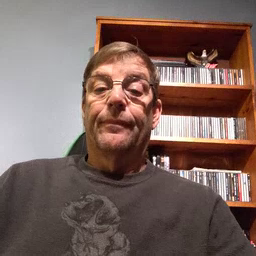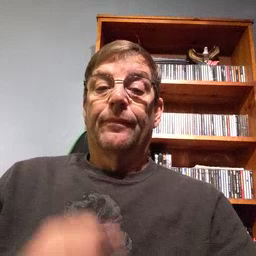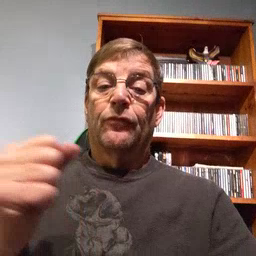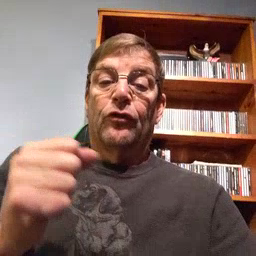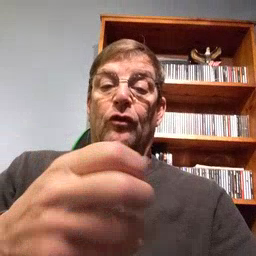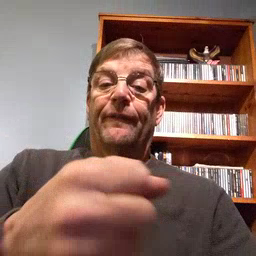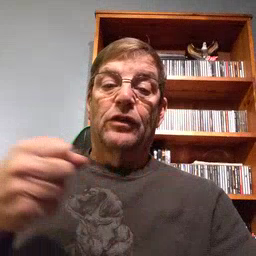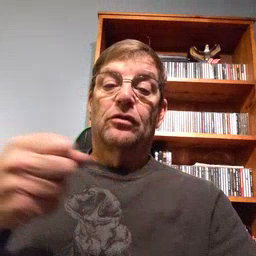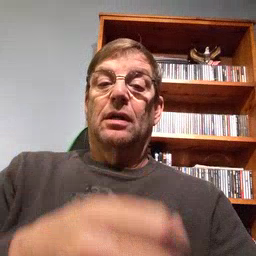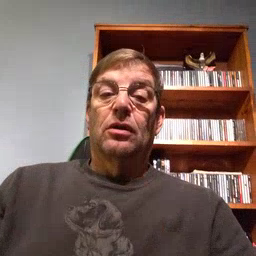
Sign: refrigerator